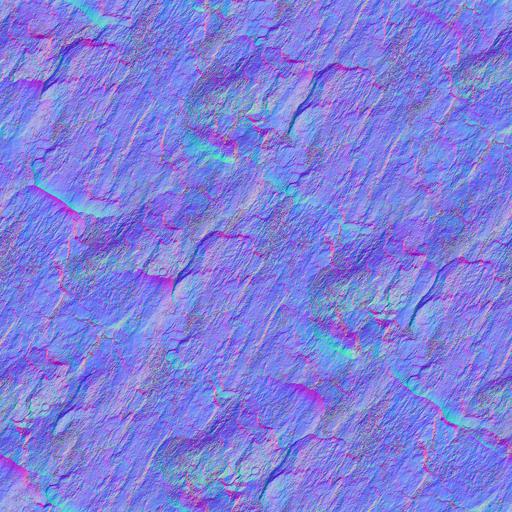
dark rock rough